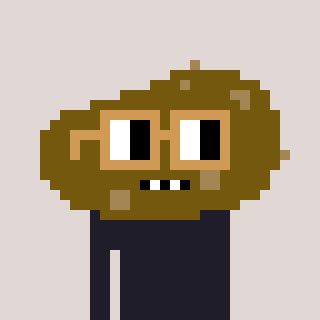
a pixel art character with square brown glasses, a potato-shaped head and a computerblue-colored body on a warm background